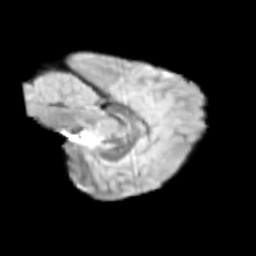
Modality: T2w
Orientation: sagittal
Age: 9
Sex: female
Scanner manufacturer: siemens
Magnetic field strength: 3 T
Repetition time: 3.8 s
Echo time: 0.07 s